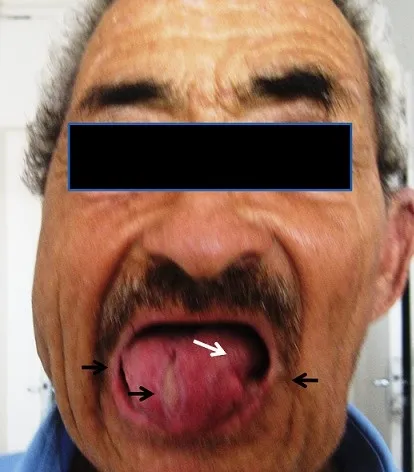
The patient photo one month after cellulite treatment, showed tongue's dystonia (white arrow) and sequel of mutilation of the tongue and lips (black arrows).
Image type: medical_photograph (other_medical_photograph)